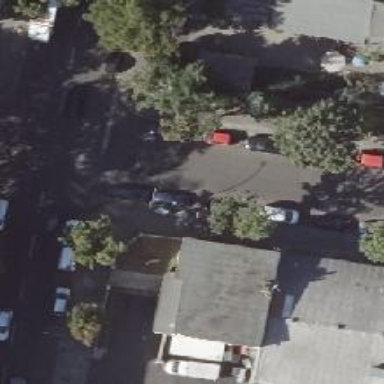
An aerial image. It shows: Residential road with asphalt surface and separate sidewalk.